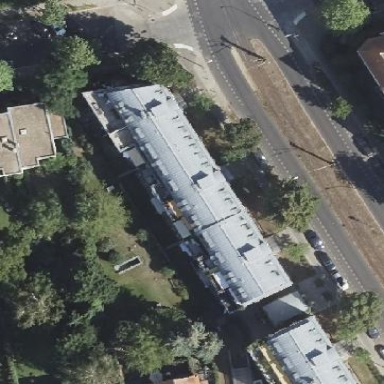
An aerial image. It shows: Apartments housed in building with round roof.